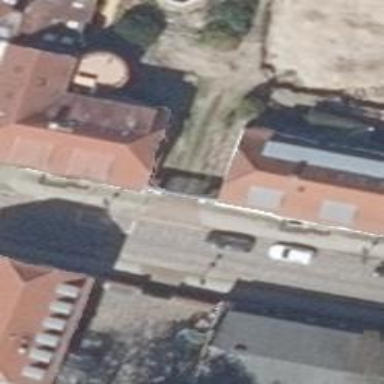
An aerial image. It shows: Building.